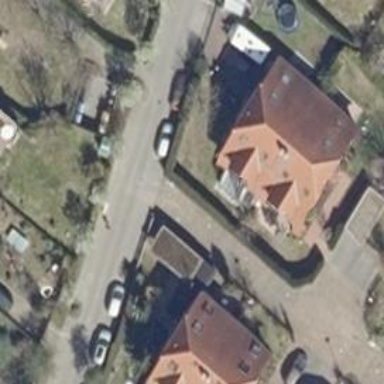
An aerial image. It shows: Living street.